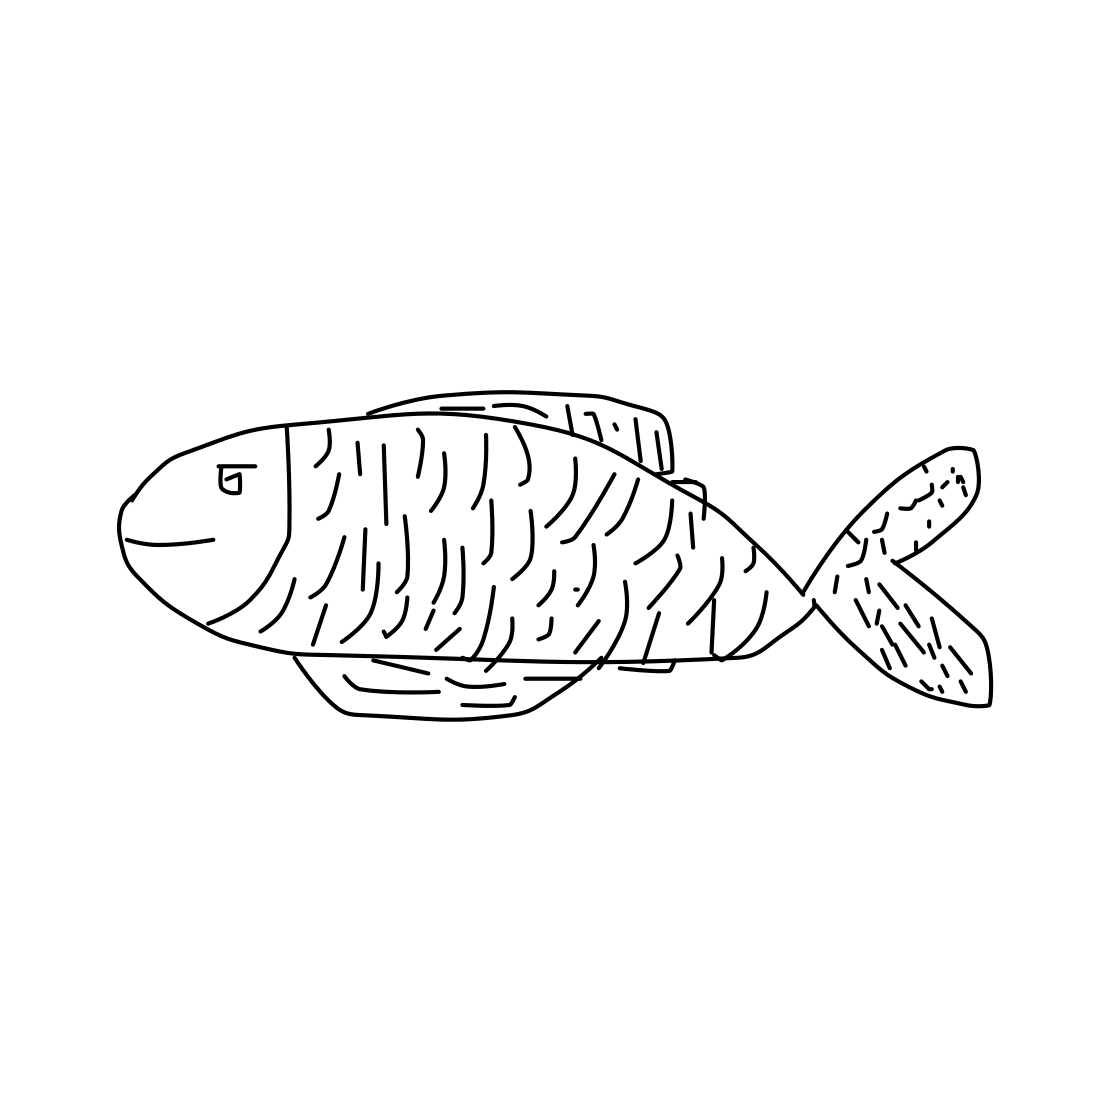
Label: fish